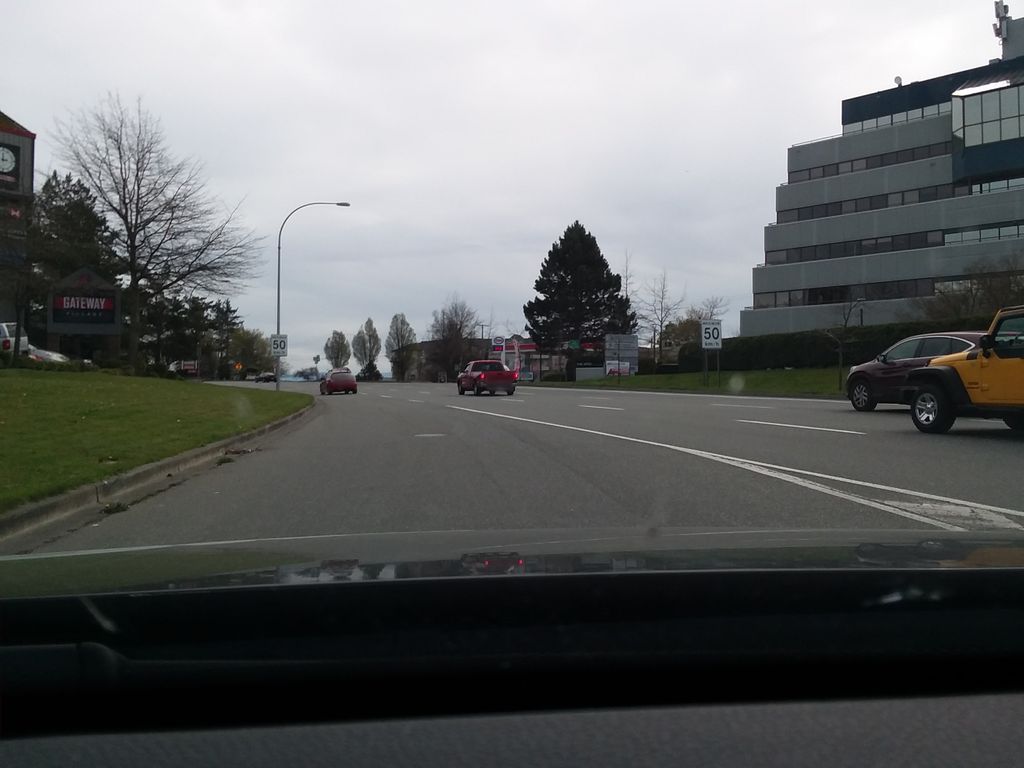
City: victoria